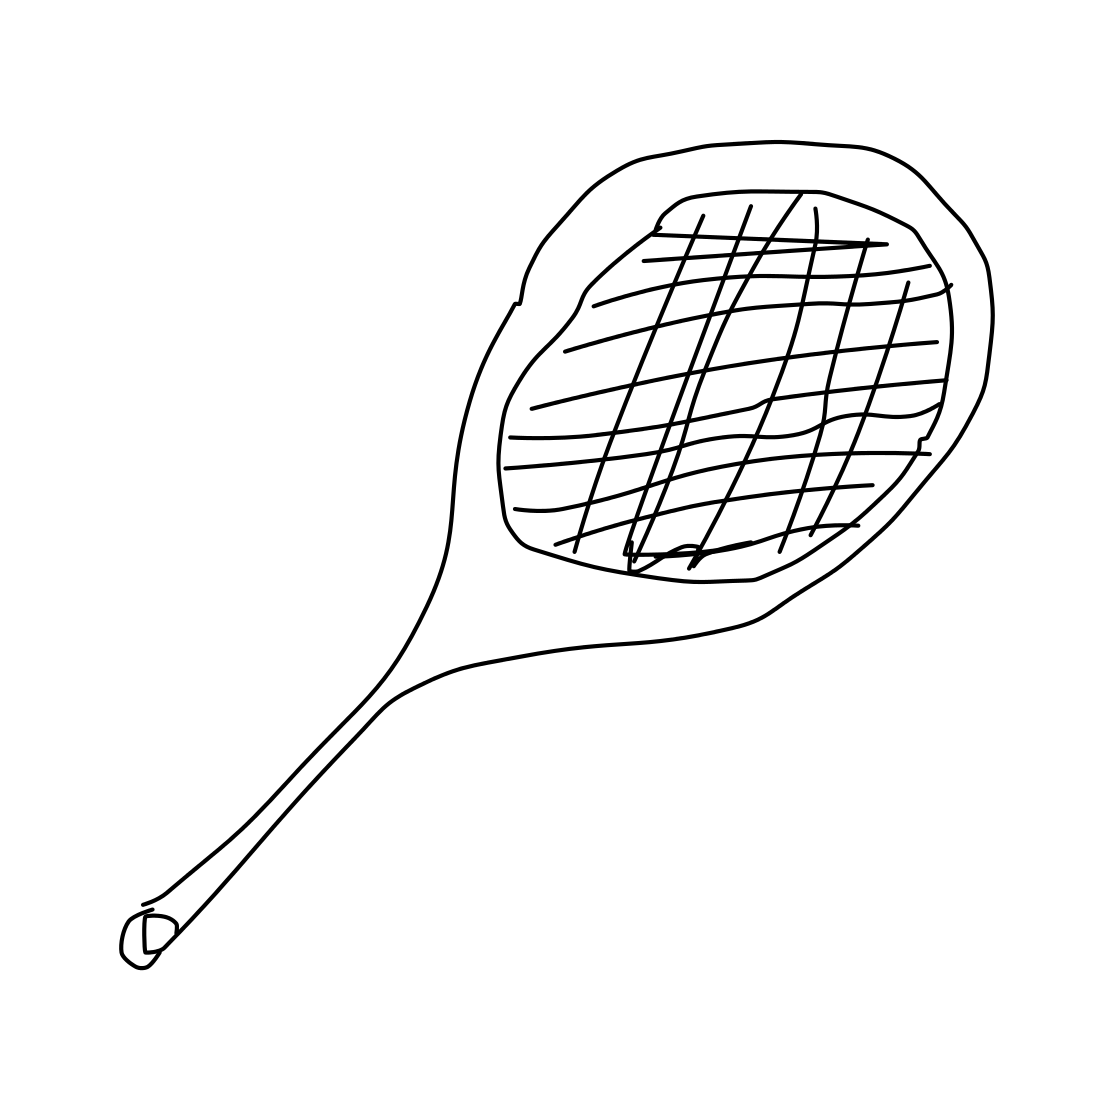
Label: tennis-racket